Question: i need to implement the following layout:

the content wrapper has a fixed size and will be centered:
'''
.content
{
width:960px;
margin:0px auto;
}
'''
the problem is, how to implement the left-aligned background bar from the sub-navigation (see arrow)?
i dont want to use javascript + onresize or something.
any ideas?
thanks
my markup looks like
a standard page layout
'''
<div class="wrapper">
<header class="header">
<strong>Header:</strong> Lorem ipsum dolor sit amet, consectetur adipiscing elit. Cras tortor. Praesent dictum, libero ut tempus dictum, neque eros elementum mauris, quis mollis arcu velit ac diam. Etiam neque. Quisque nec turpis. Aliquam arcu nulla, dictum et, lacinia a, mollis in, ante. Sed eu felis in elit tempor venenatis. Cum sociis natoque penatibus et magnis dis parturient montes, nascetur ridiculus mus. Ut ultricies porttitor purus. Proin non tellus at ligula fringilla tristique. Fusce vehicula quam. Curabitur vel tortor vitae pede imperdiet ultrices. Sed tortor.
</header><!-- .header-->
<main class="content">
<strong>Content:</strong> Sed placerat accumsan ligula. Aliquam felis magna, congue quis, tempus eu, aliquam vitae, ante. Cras neque justo, ultrices at, rhoncus a, facilisis eget, nisl. Quisque vitae pede. Nam et augue. Sed a elit. Ut vel massa. Suspendisse nibh pede, ultrices vitae, ultrices nec, mollis non, nibh. In sit amet pede quis leo vulputate hendrerit. Cras laoreet leo et justo auctor condimentum. Integer id enim. Suspendisse egestas, dui ac egestas mollis, libero orci hendrerit lacus, et malesuada lorem neque ac libero. Morbi tempor pulvinar pede. Donec vel elit.
</main><!-- .content -->
<footer class="footer">
<strong>Footer:</strong> Mus elit Morbi mus enim lacus at quis Nam eget morbi. Et semper urna urna non at cursus dolor vestibulum neque enim. Tellus interdum at laoreet laoreet lacinia lacinia sed Quisque justo quis. Hendrerit scelerisque lorem elit orci tempor tincidunt enim Phasellus dignissim tincidunt. Nunc vel et Sed nisl Vestibulum odio montes Aliquam volutpat pellentesque. Ut pede sagittis et quis nunc gravida porttitor ligula.
</footer><!-- .footer -->
'''
'''
.wrapper {
width: 960px;
margin: 0 auto;
min-height: 100%;
height: auto !important;
height: 100%;
}
/* Header
-----------------------------------------------------------------------------*/
.header {
height: 47px;
background: #FFE680;
}
/* Middle
-----------------------------------------------------------------------------*/
.content {
padding: 0 0 100px;
}
/* Footer
-----------------------------------------------------------------------------*/
.footer {
width: 960px;
margin: -100px auto 0;
height: 100px;
background: #BFF08E;
position: relative;
}
'''
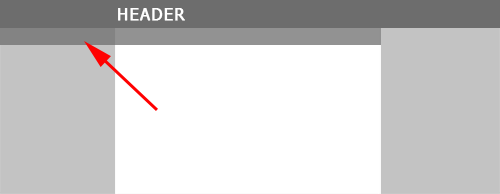
Answer: You can try <URL>
HTML
'''
<div class="outer">
<div class="bar">test</div>
<div class="cnt">Test</div>
</div>
'''
CSS
'''
* {margin: 0}
.bar {
background: #ccc;
margin-right: calc((100% - 960px)/2)
}
.cnt {
background: yellow;
min-height: 600px;
width: 960px;
margin: 0 auto
}
'''